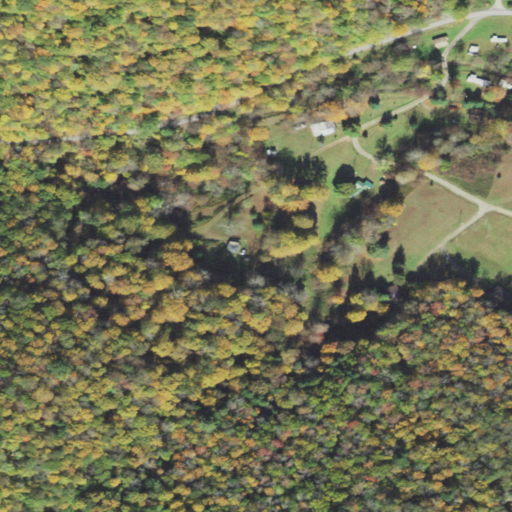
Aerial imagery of valley in Pennsylvania named Road Hollow containing deciduous forest, mixed forest, open development, and pasture